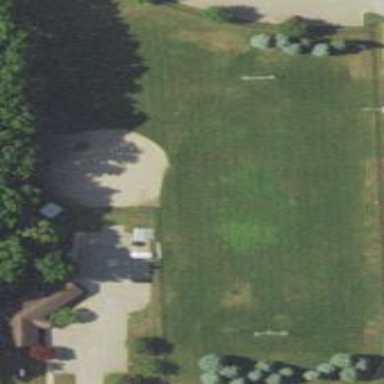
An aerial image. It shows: Pitch designed for baseball and soccer games.